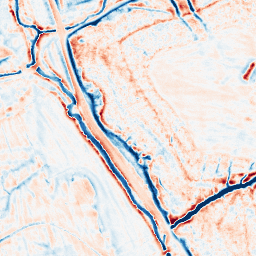
Category: edge_preserving
Decomposition family: bilateral
Decomposition parameters: d: 15
sigma_color: 25
sigma_space: 50
Upsampling method: bspline
Upsampling parameters: scale: 4
Upsampling scale: 4